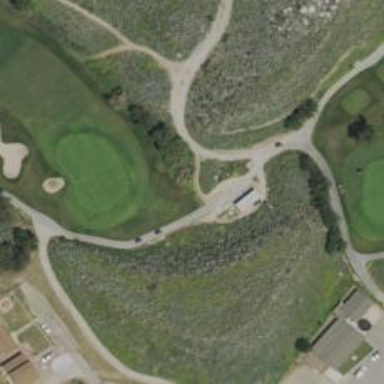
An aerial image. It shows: Service road designated as golf cart path.